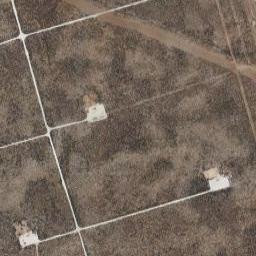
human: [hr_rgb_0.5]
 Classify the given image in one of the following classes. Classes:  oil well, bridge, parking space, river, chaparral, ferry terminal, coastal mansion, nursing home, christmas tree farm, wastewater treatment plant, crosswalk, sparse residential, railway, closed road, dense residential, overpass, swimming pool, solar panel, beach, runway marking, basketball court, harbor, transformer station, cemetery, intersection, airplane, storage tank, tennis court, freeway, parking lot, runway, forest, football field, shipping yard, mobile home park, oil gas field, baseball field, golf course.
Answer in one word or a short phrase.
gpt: oil gas field